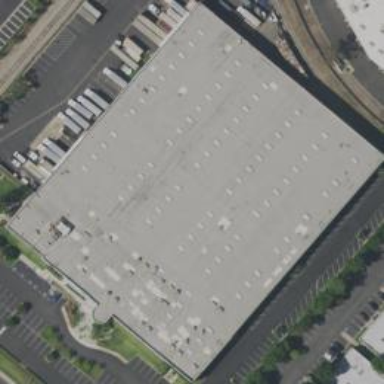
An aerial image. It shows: Commercial building.